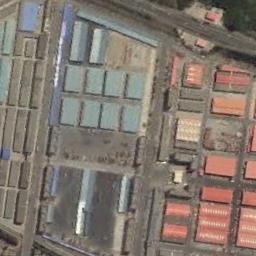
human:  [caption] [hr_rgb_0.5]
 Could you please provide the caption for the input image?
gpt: The buildings in the industrial area are scattered .

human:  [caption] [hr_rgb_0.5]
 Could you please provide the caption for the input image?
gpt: Many houses of different shapes and sizes are in the industrial area .

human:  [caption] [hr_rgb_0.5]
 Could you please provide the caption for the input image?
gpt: The industrial area with some neatly arranged workshops of different colors is surrounded by roads .

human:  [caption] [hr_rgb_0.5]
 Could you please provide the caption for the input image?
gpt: Plants and roads in an industrial area .

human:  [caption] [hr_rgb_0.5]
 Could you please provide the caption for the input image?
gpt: There are some red buildings and green buildings on the industrial area .